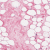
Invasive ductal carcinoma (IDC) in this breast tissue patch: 0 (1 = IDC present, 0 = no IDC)